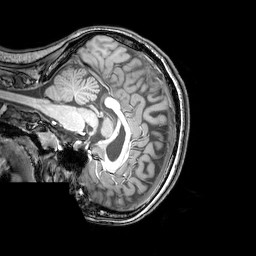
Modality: T1w
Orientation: sagittal
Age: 25
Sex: female
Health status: healthy
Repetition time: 0.081 s
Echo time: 0.037 s